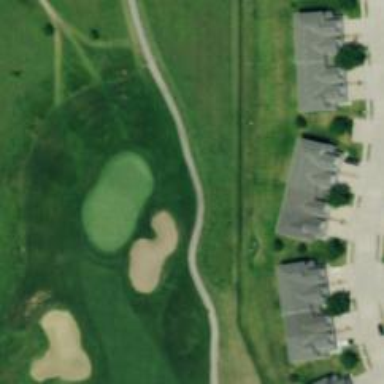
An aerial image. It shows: Golf cartpath that is also road path.